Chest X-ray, AP view. Patient: 17 years old, sex F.
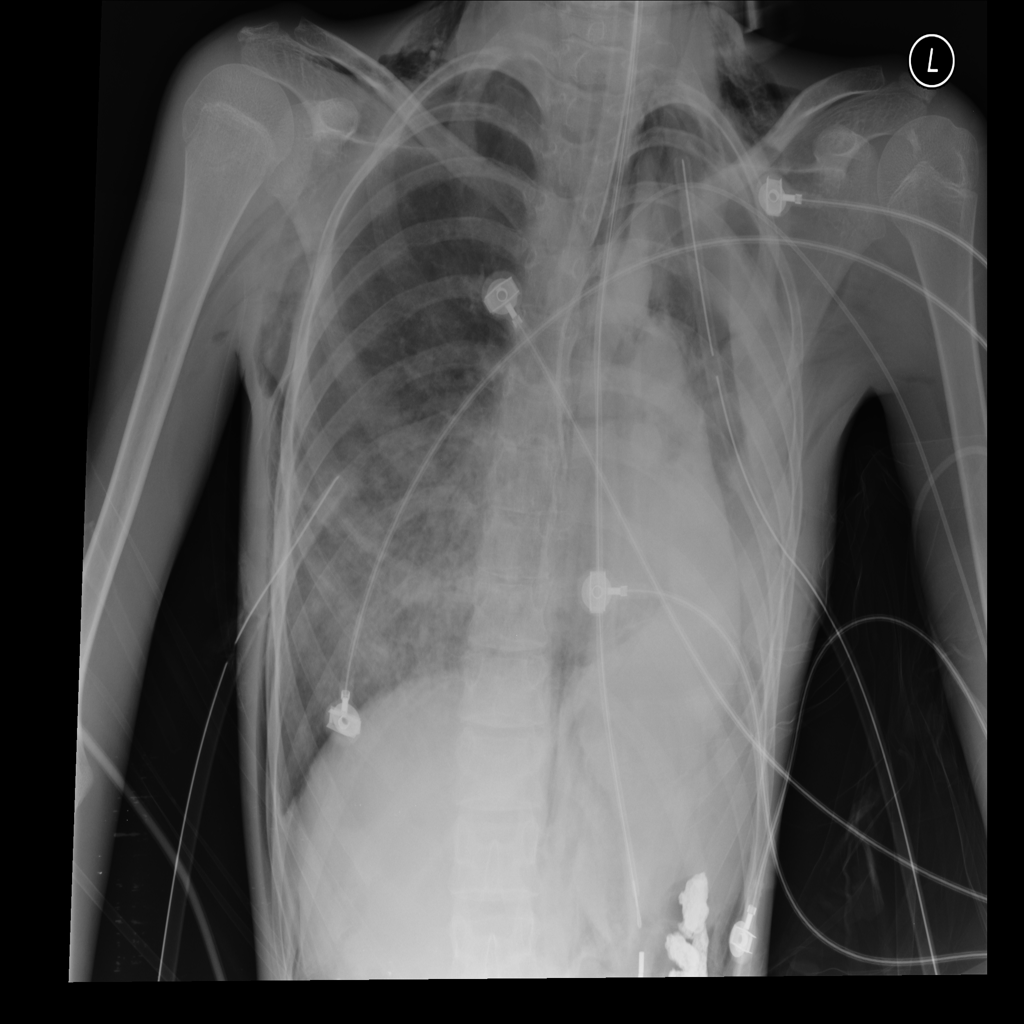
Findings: Emphysema